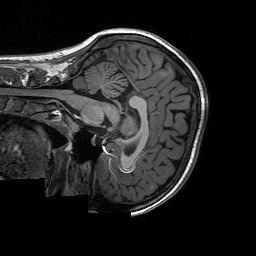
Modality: T1w
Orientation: sagittal
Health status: ill
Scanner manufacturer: siemens
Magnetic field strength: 3 T
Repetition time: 2.3 s
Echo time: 0.00226 s